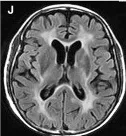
Representative magnetic resonance imaging images of the brain metastatic lesions at different time points. T2-weighted FLAIR MRI. Performed at 1, 3, 12 months after brain radiotherapy showed the brain tumors were well controlled. RT, radiotherapy.
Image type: radiology (mri)